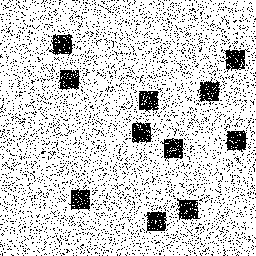
Squares: 11
Triangles: 0
Stars: 0
Total shapes: 11